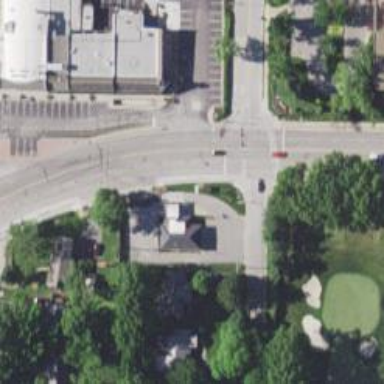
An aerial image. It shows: Solid stop line on the road.